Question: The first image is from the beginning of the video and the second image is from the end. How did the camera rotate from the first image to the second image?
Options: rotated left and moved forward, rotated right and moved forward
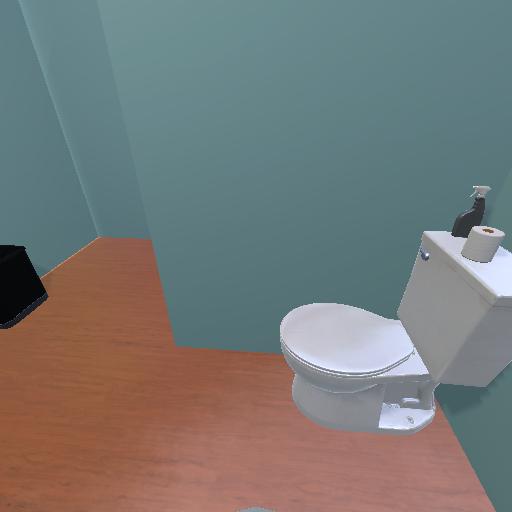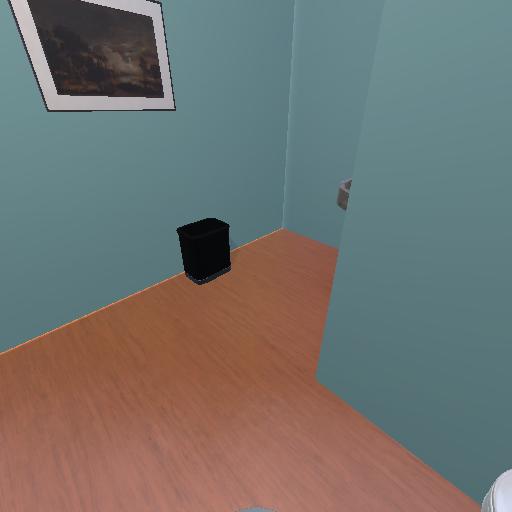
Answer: rotated left and moved forward